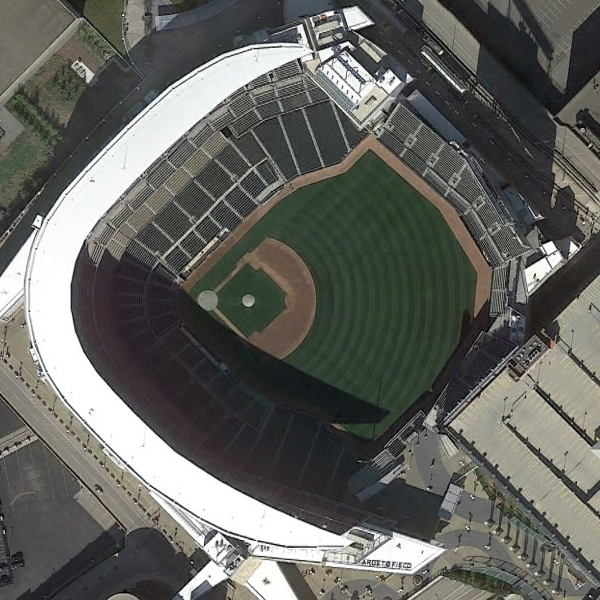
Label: Stadium